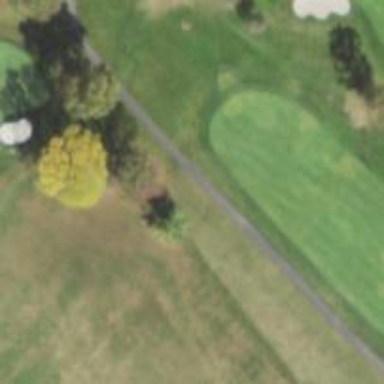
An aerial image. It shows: Path for both roads and golfers.